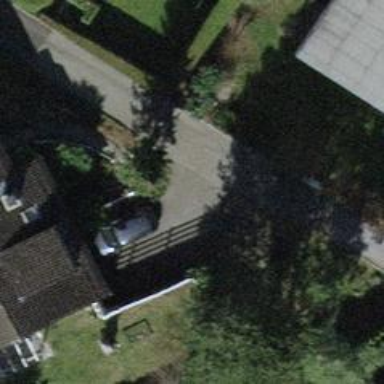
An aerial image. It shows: Bollard.